Interaction volume radius: 5 \u00c5
Interaction volume height: 15 \u00c5
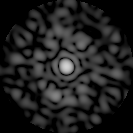
Disorder parameter: 0.7206